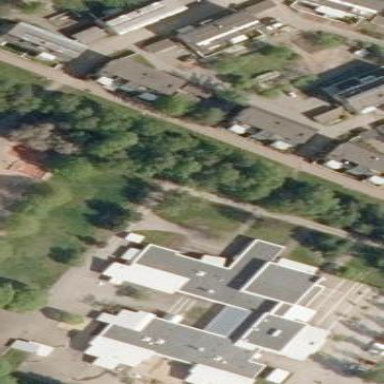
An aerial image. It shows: Building.